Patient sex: F
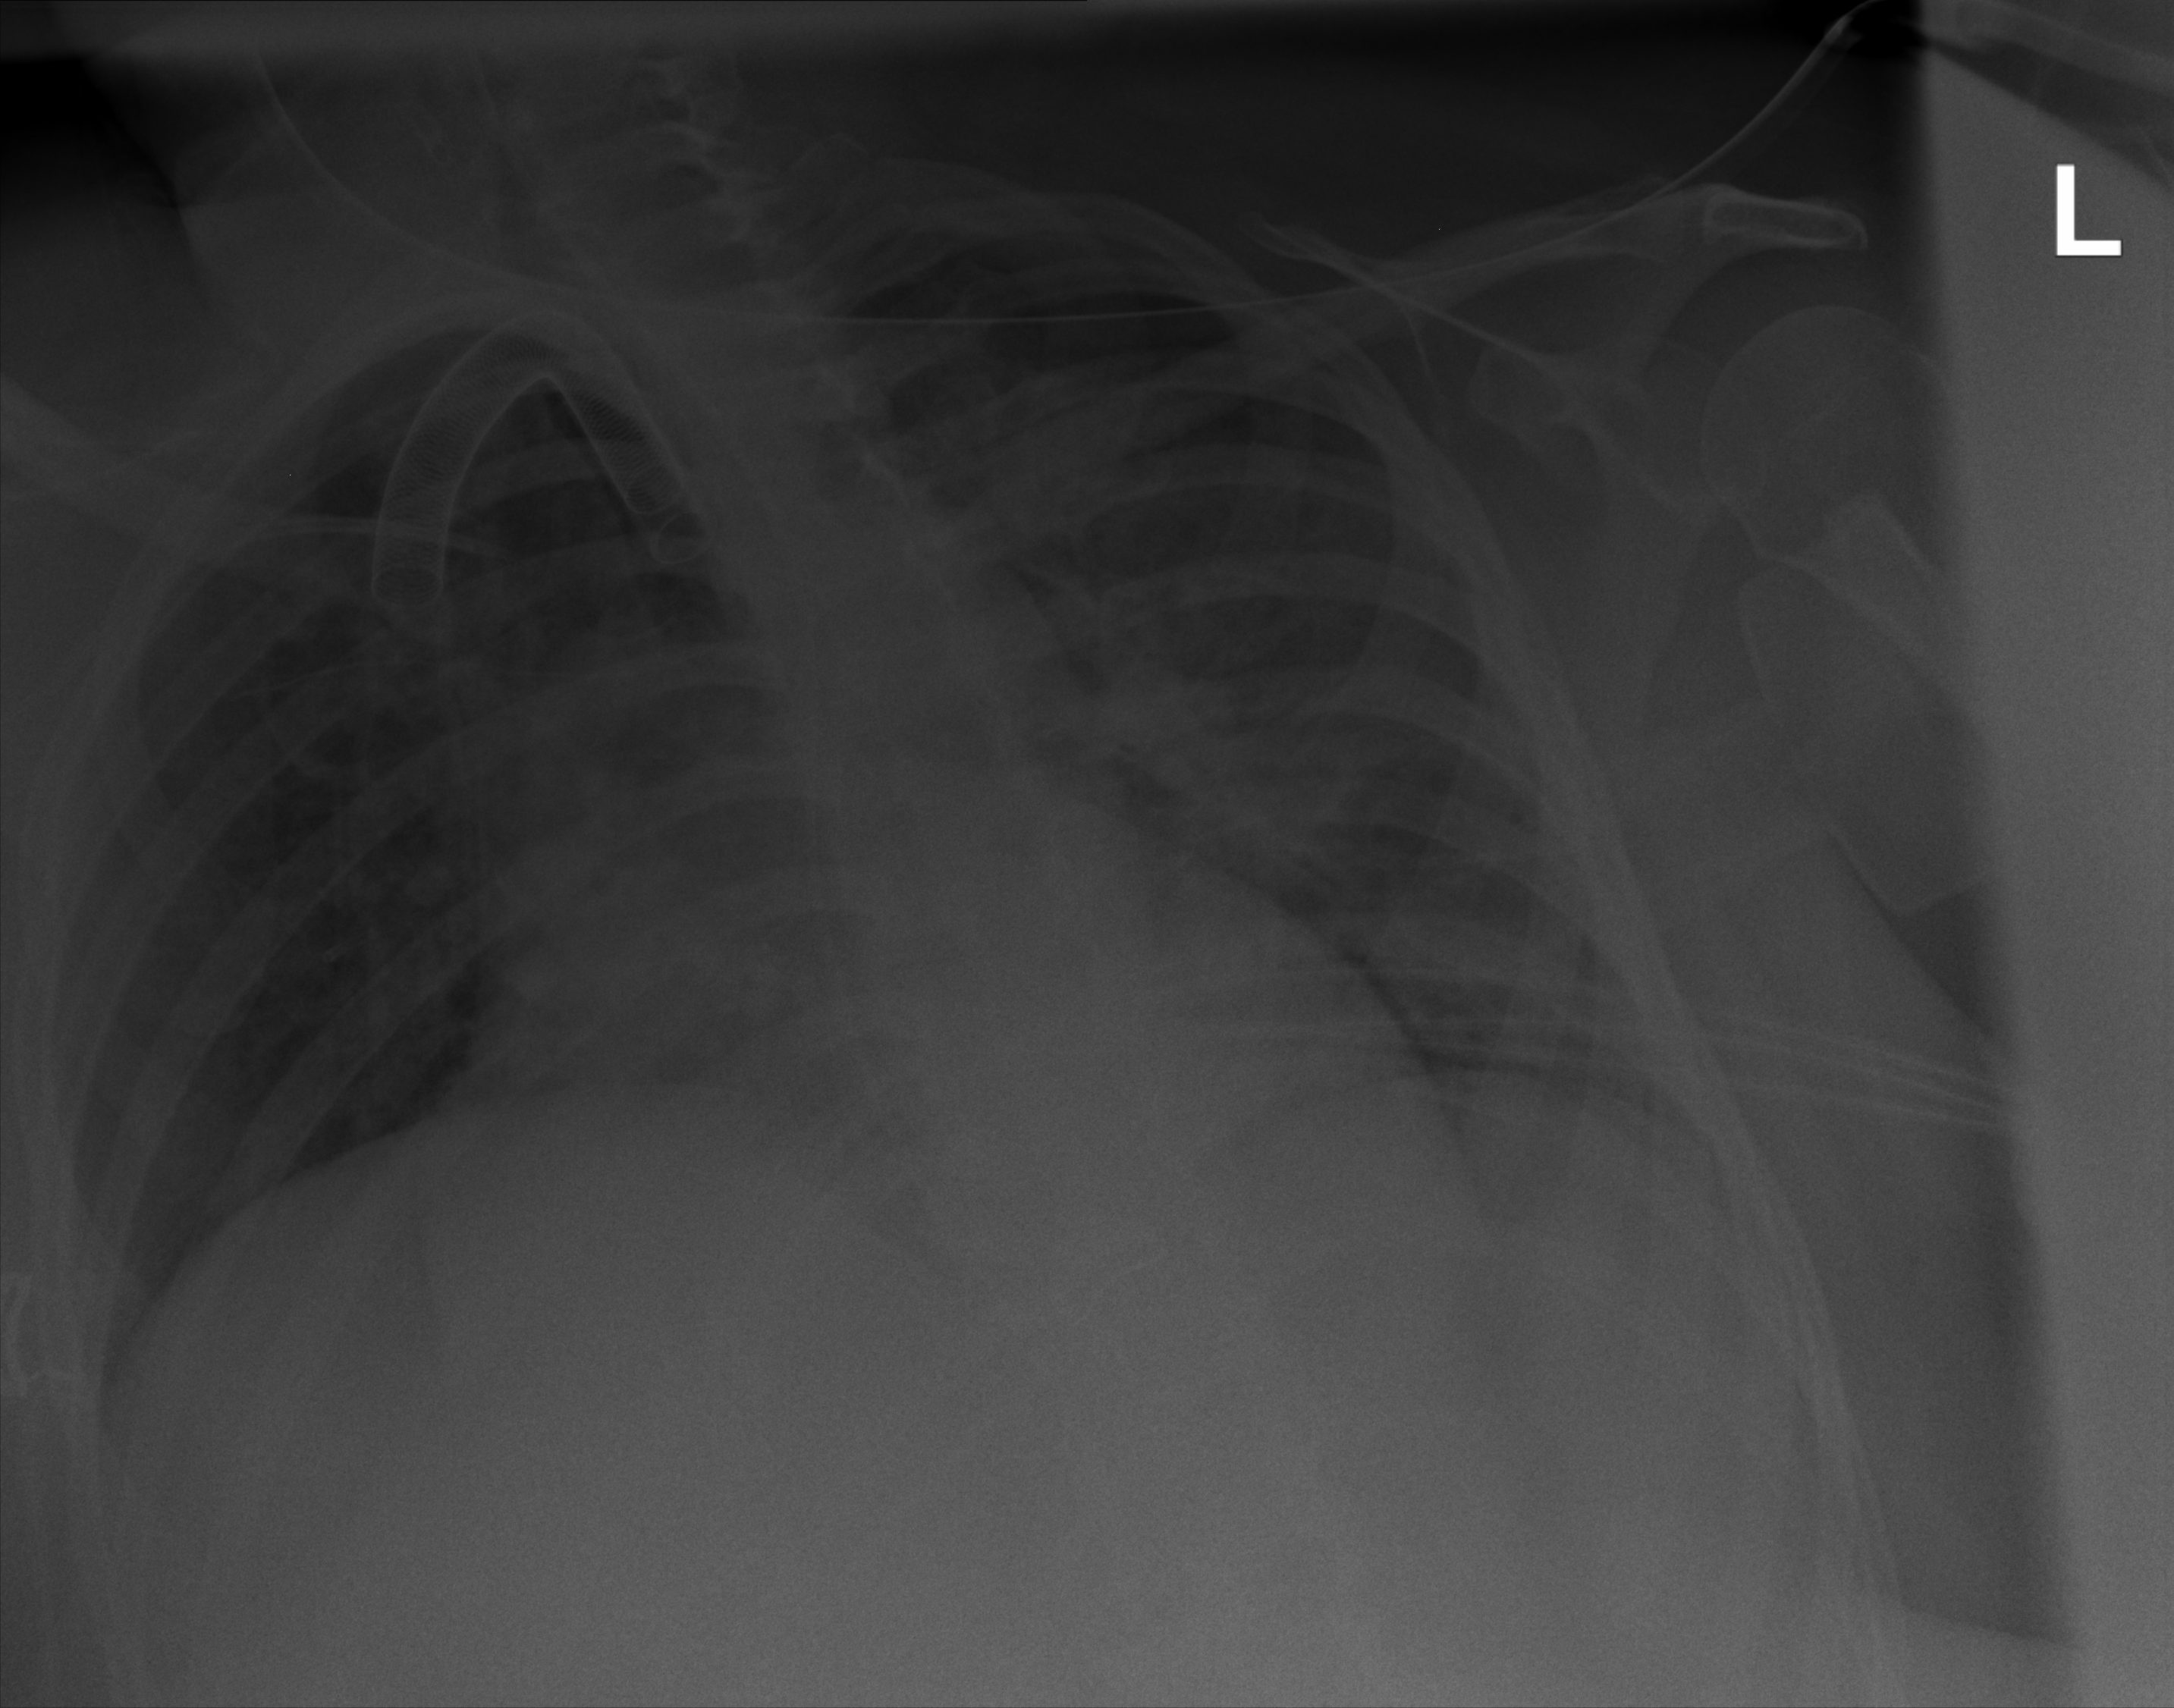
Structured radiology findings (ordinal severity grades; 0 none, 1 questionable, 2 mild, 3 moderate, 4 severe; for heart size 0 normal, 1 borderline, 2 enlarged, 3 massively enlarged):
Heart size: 2
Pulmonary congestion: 2
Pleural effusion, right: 0
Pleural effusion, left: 0
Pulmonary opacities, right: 0
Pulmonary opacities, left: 2
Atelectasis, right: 0
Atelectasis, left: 0